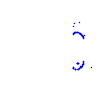
Particle: proton